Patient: sex M, age 68
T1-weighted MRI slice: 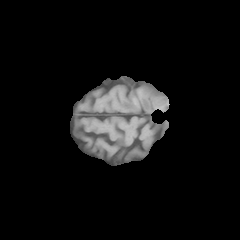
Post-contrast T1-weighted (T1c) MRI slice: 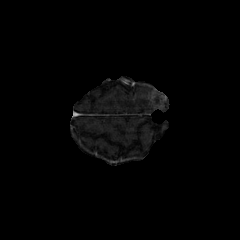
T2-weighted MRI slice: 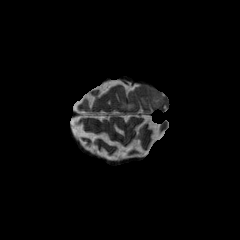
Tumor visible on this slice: yes
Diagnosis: Glioblastoma, IDH-wildtype
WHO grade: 4